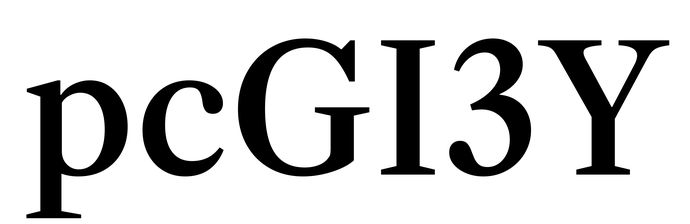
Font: LibreCaslonText_Medium